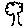
Label: tree